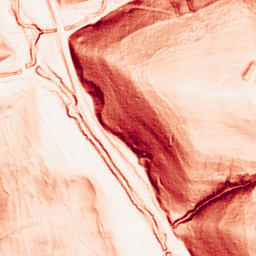
Category: morphological
Decomposition family: morphological_square
Decomposition parameters: operation: gradient
size: 3
Upsampling method: bspline
Upsampling parameters: scale: 2
Upsampling scale: 2